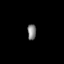
Tissue: prostate
Cell type: NK cells
Senescence score: 0.7861
Nuclear area (px): 133
Mean DAPI intensity: 130.632